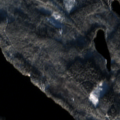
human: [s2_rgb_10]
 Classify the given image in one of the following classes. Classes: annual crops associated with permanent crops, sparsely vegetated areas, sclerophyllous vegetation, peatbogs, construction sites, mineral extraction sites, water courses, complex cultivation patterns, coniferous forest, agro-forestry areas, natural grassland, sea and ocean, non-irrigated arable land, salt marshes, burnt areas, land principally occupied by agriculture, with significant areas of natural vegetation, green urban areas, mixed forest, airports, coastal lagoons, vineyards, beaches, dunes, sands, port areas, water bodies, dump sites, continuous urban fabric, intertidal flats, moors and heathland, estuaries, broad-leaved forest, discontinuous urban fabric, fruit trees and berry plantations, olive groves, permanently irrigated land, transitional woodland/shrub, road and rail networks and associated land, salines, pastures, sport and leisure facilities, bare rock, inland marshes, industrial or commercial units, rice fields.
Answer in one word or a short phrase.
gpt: coniferous forest, mixed forest, water bodies